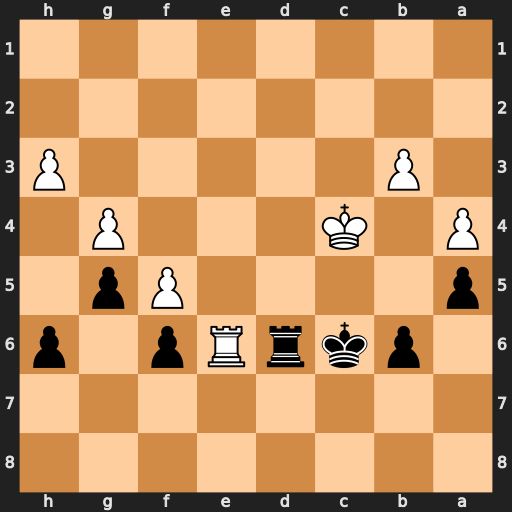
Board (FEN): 8/8/1pkrRp1p/p4Pp1/P1K3P1/1P5P/8/8
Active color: b
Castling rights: -
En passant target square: -
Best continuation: Rxe6 fxe6 Kd6 Kb5 Kxe6 Kxb6 f5 gxf5+ Kd6 Kxa5 h5 Kb4 g4 hxg4 h4